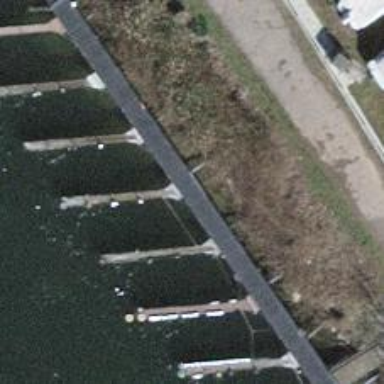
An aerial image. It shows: Metal pier with mooring facilities.